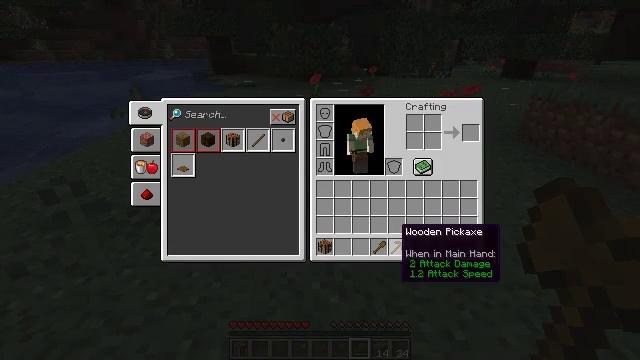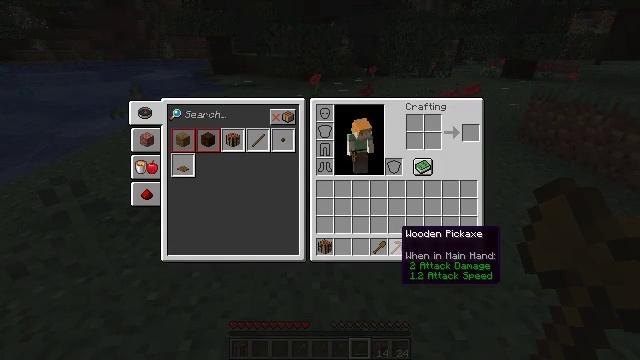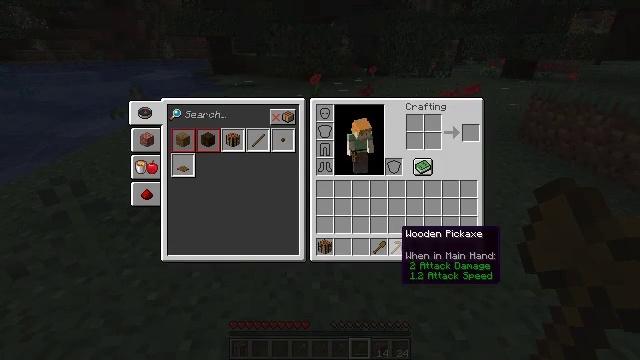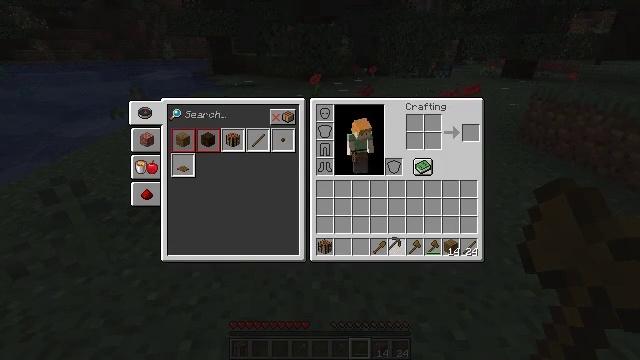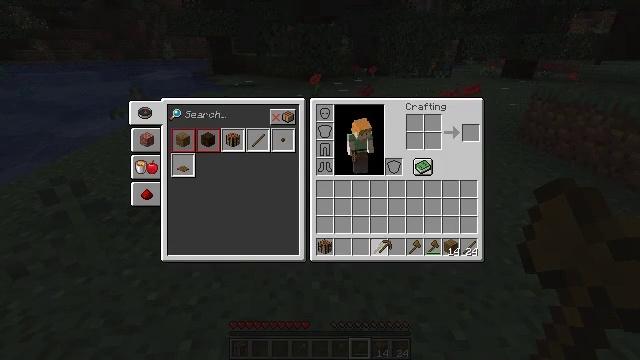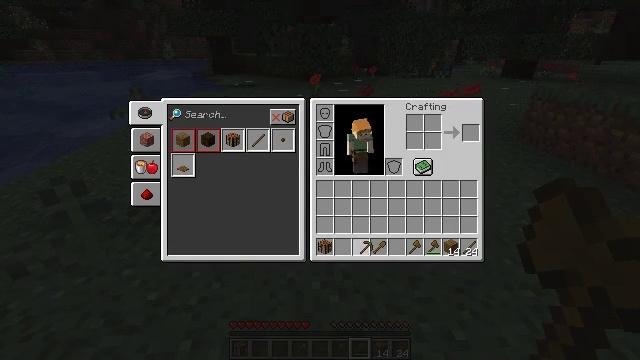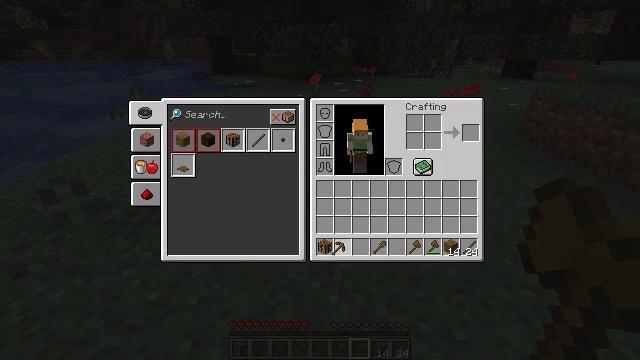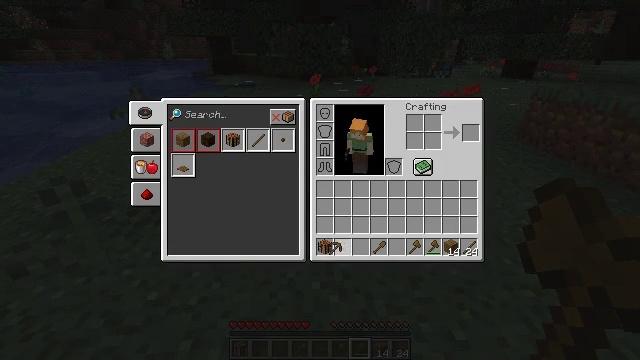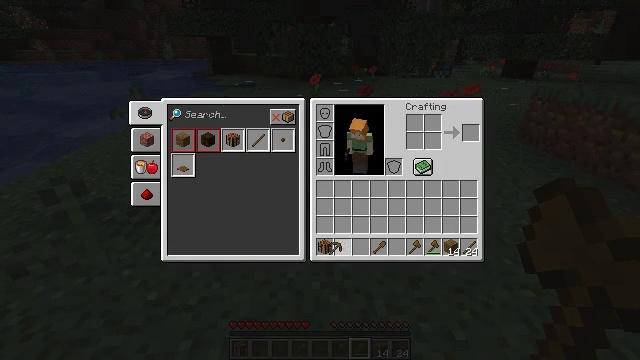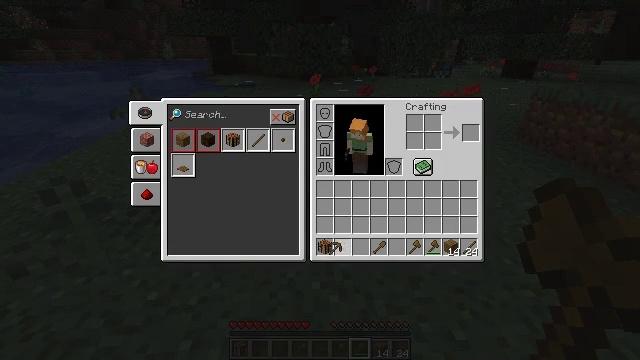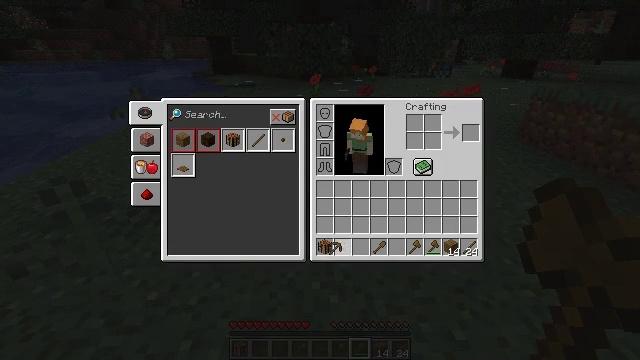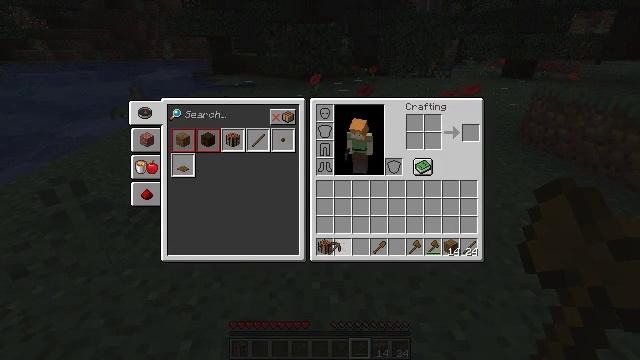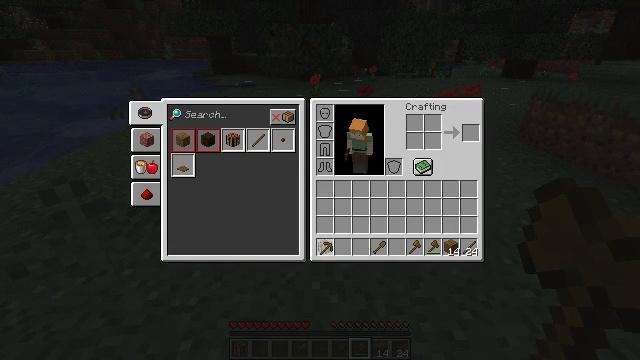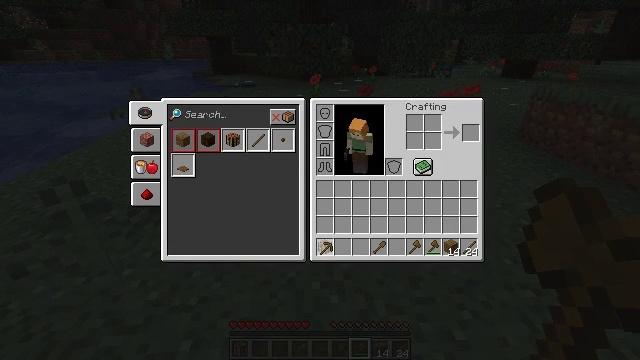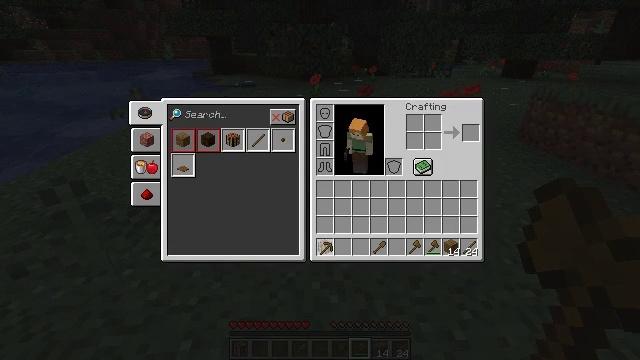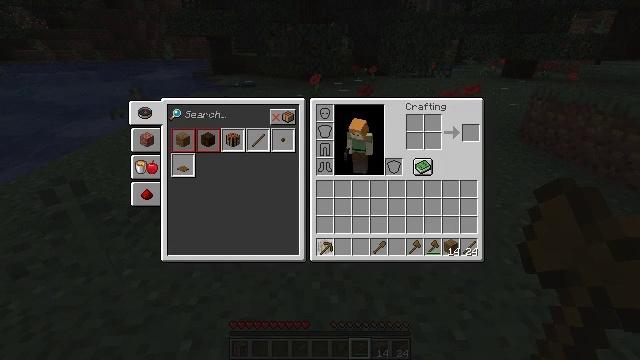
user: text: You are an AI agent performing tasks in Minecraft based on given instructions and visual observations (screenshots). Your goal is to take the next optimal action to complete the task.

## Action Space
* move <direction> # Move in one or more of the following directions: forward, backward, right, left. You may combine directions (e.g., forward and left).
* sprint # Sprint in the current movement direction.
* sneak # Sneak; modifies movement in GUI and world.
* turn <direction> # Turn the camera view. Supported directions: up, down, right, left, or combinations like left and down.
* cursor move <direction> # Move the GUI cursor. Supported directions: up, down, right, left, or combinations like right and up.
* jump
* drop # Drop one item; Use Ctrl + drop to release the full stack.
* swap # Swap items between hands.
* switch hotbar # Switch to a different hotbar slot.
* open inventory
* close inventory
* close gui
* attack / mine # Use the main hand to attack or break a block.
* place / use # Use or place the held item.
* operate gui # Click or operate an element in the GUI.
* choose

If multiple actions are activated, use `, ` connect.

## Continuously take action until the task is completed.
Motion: motion action
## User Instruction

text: Collect spruce leaves for landscaping.
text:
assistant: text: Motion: no_op
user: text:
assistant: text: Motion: no_op
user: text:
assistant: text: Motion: operate gui
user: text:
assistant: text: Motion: cursor move left, operate gui
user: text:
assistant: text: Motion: cursor move left, operate gui
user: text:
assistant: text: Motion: cursor move left, operate gui
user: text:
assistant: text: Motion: operate gui
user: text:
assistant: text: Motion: operate gui
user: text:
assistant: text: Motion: operate gui
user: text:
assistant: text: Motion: operate gui
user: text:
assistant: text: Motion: operate gui
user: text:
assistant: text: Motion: cursor move left, operate gui
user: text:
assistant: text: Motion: operate gui
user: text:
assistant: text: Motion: operate gui
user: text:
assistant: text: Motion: no_op
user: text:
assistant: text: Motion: no_op
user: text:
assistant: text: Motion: operate gui
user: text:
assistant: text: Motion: operate gui
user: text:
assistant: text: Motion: no_op
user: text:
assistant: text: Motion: cursor move right and up
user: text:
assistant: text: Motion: cursor move right and up
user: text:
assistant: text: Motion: no_op
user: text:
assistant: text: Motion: no_op
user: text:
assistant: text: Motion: no_op
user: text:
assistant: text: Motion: operate gui
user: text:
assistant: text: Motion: operate gui
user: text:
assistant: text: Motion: operate gui
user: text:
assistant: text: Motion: no_op
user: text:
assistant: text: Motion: cursor move right
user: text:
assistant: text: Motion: cursor move right and down